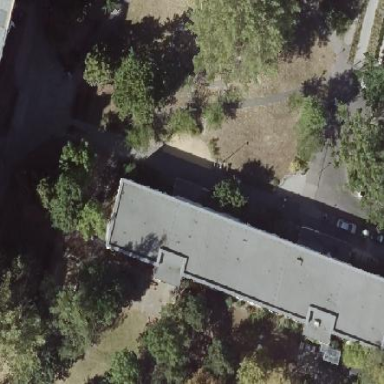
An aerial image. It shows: Flat-roofed residential building.